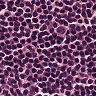
Metastatic tissue present: no